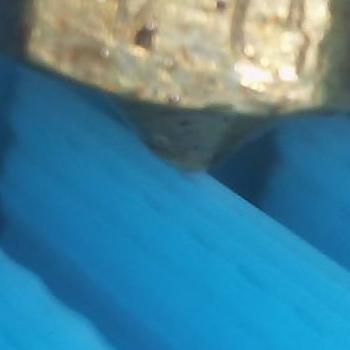
Flow rate: 42%